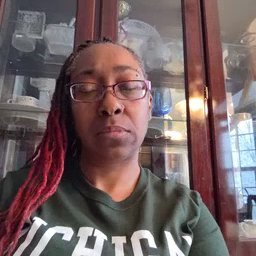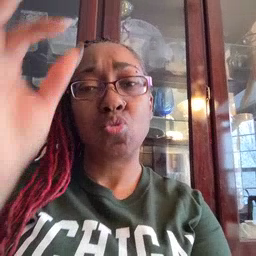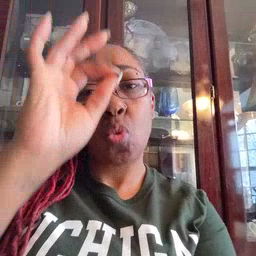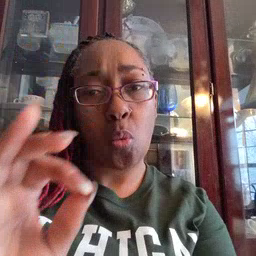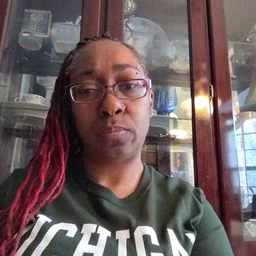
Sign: snow